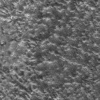
Atmospheric dust classification: not_dusty